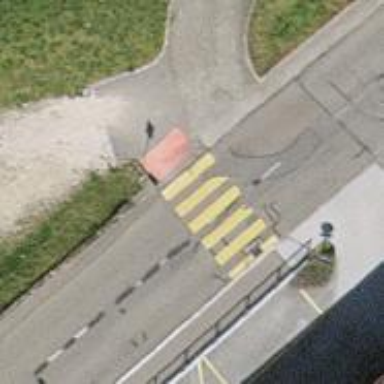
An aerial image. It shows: Uncontrolled zebra crossing on the road.